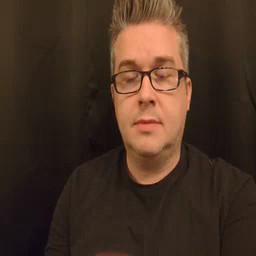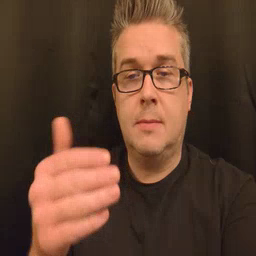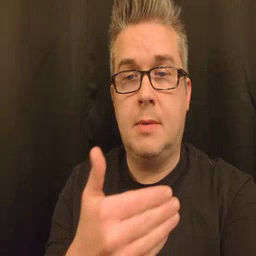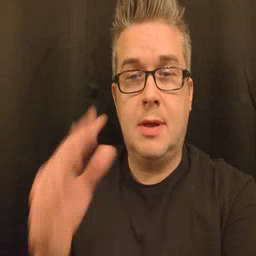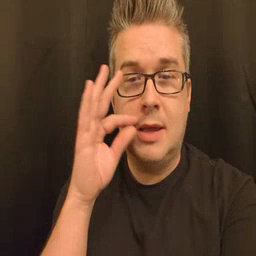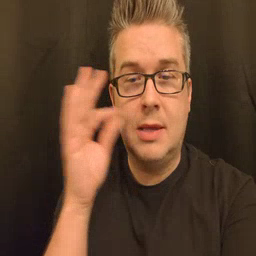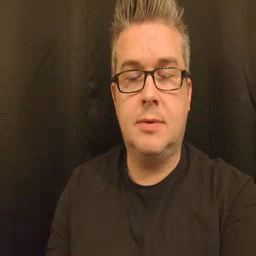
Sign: kitty